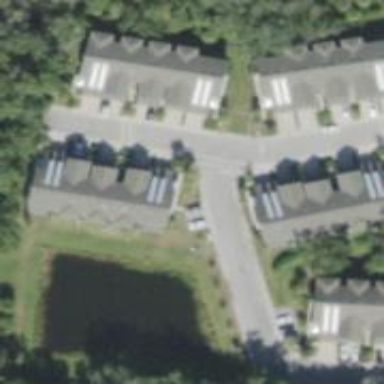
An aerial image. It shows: Residential road.